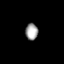
Tissue: prostate
Cell type: Fibroblasts
Senescence score: 0.7069
Nuclear area (px): 201
Mean DAPI intensity: 162.985